Interaction volume radius: 10 \u00c5
Interaction volume height: 10 \u00c5
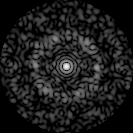
Disorder parameter: 0.823